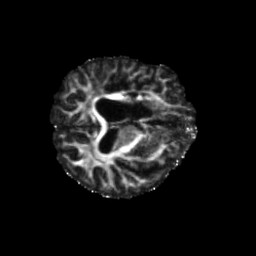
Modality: FA
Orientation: axial
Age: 70
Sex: male
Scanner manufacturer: siemens
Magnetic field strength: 3 T
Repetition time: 5.47 s
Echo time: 0.0854 s